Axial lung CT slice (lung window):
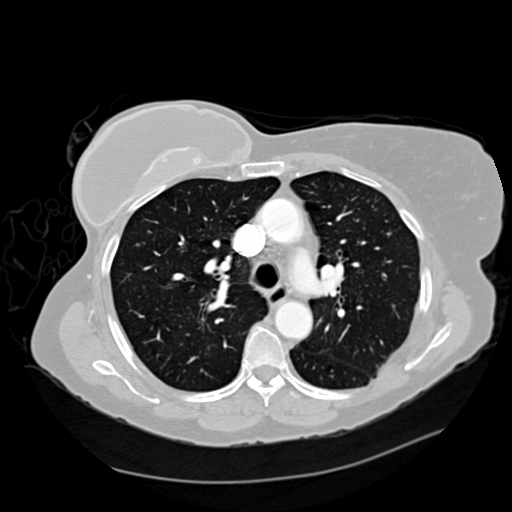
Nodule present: no